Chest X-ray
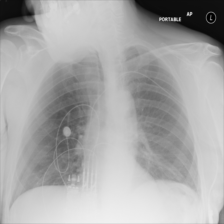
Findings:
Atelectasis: negative
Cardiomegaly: negative
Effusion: negative
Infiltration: negative
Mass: negative
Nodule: negative
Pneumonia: negative
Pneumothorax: negative
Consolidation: negative
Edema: negative
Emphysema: negative
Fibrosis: negative
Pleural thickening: negative
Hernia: negative